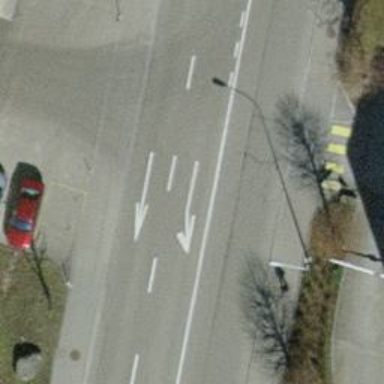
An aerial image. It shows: Residential road with asphalt surface. There are sidewalks on both sides of the road.